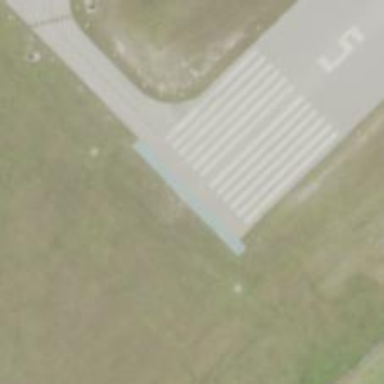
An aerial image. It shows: Asphalt runway at the airport.